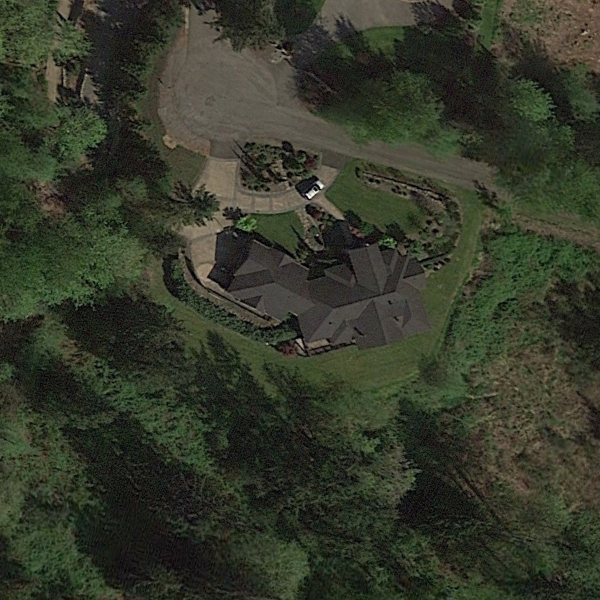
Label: SparseResidential